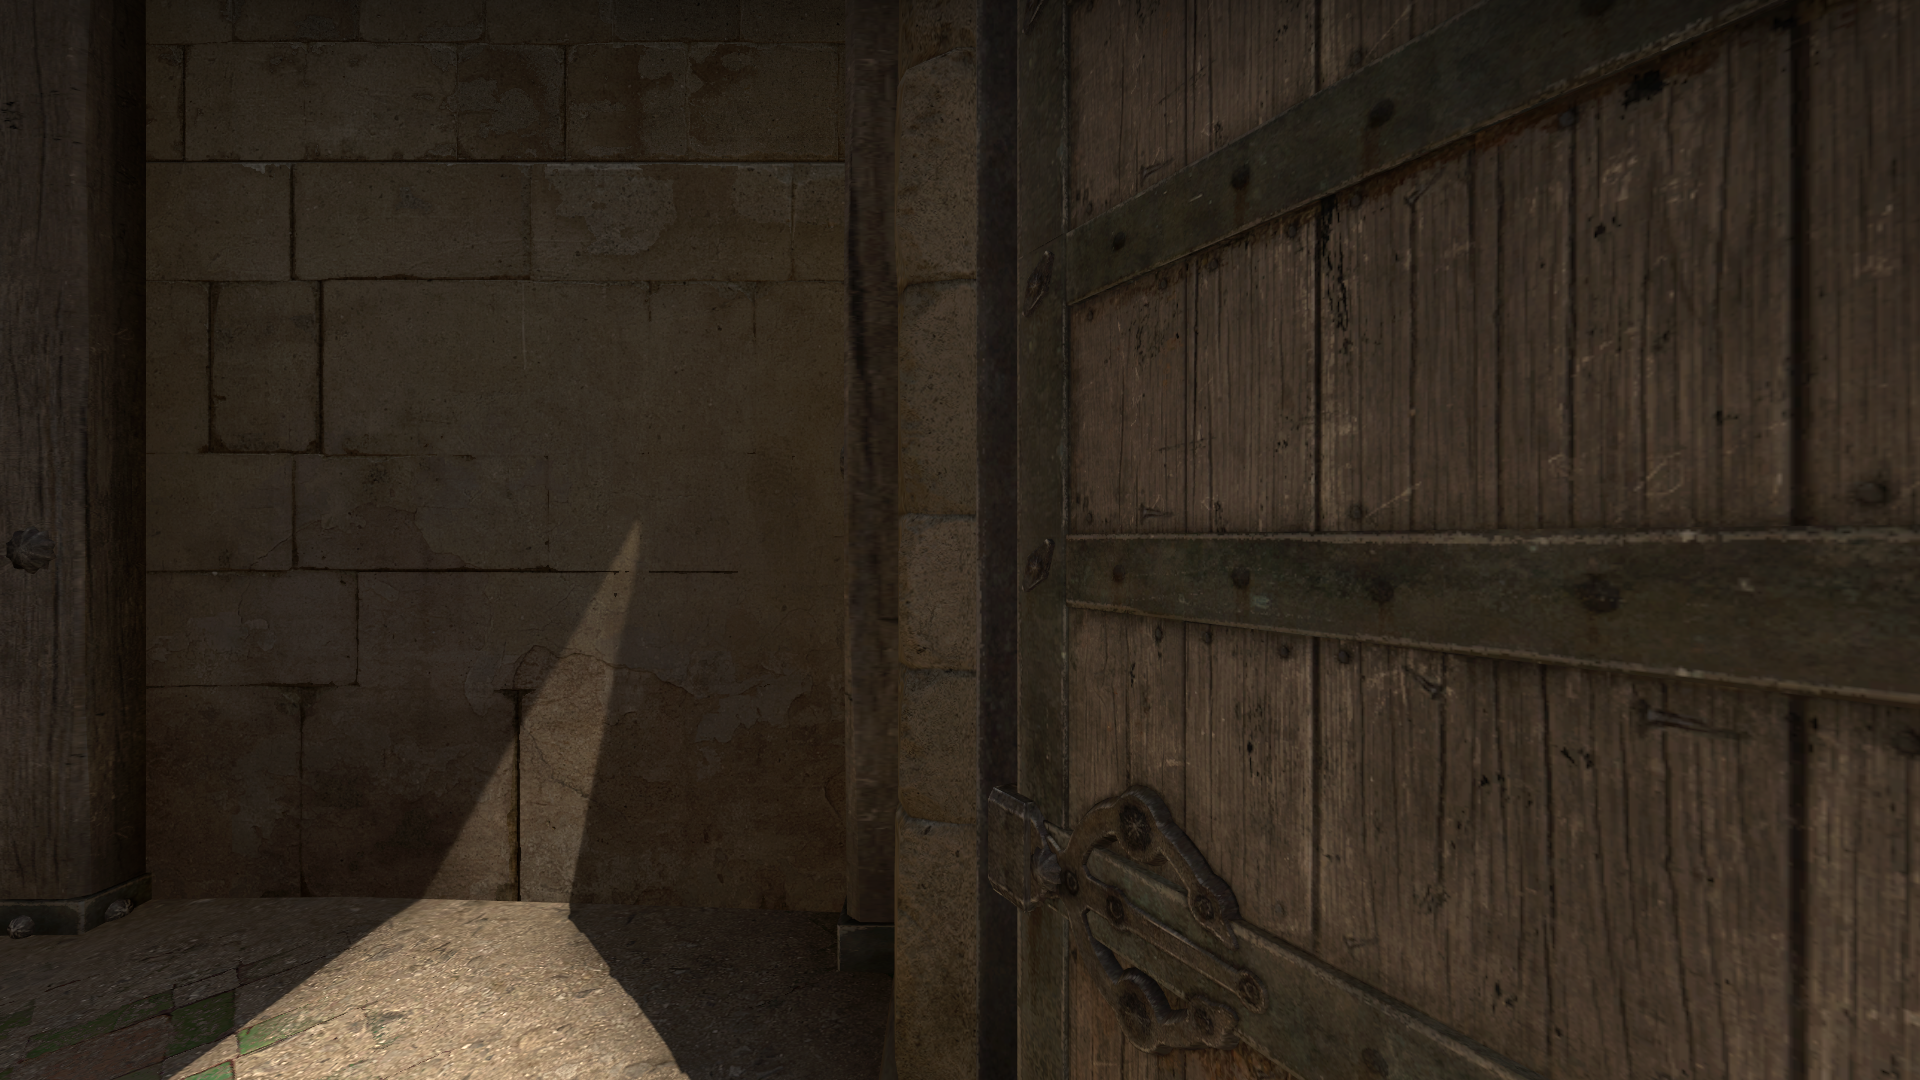
Map: de_dust2